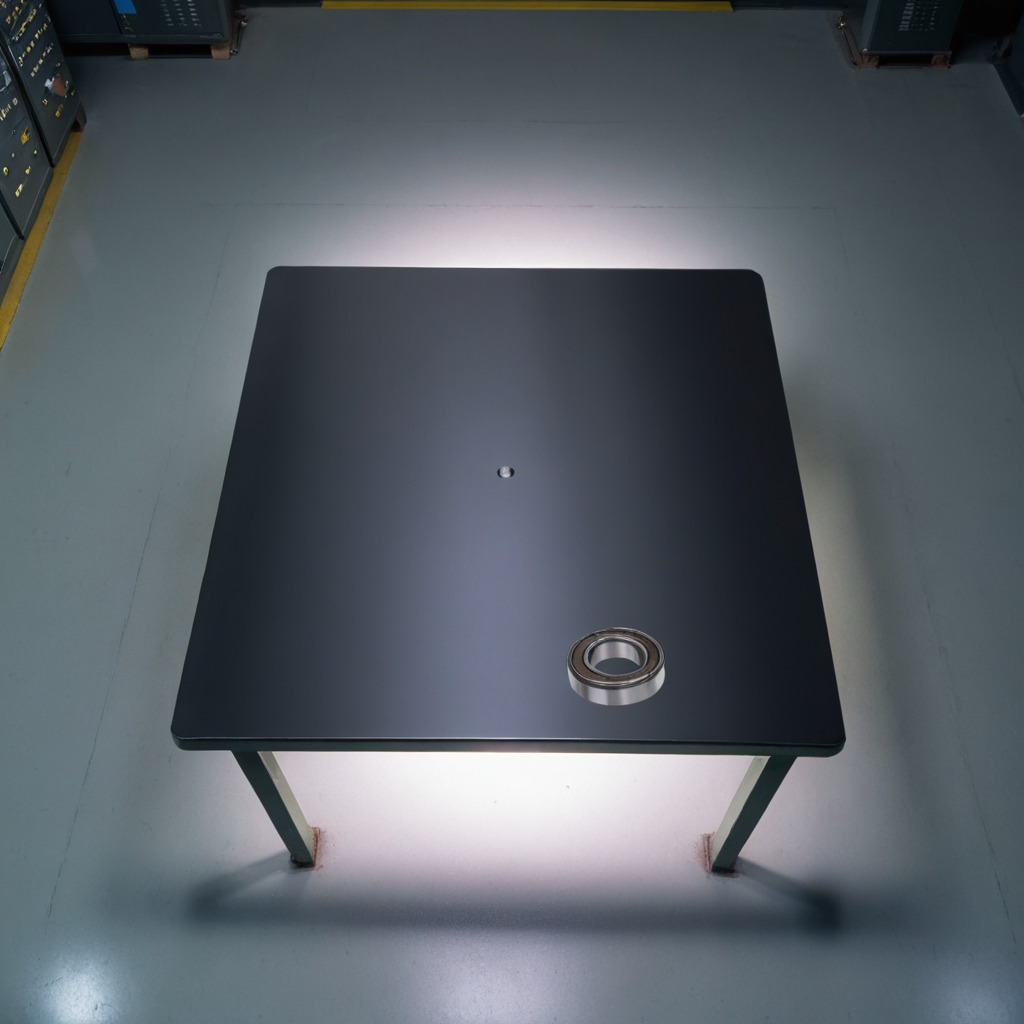
A metal ball bearing lies on the tabletop.